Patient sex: M
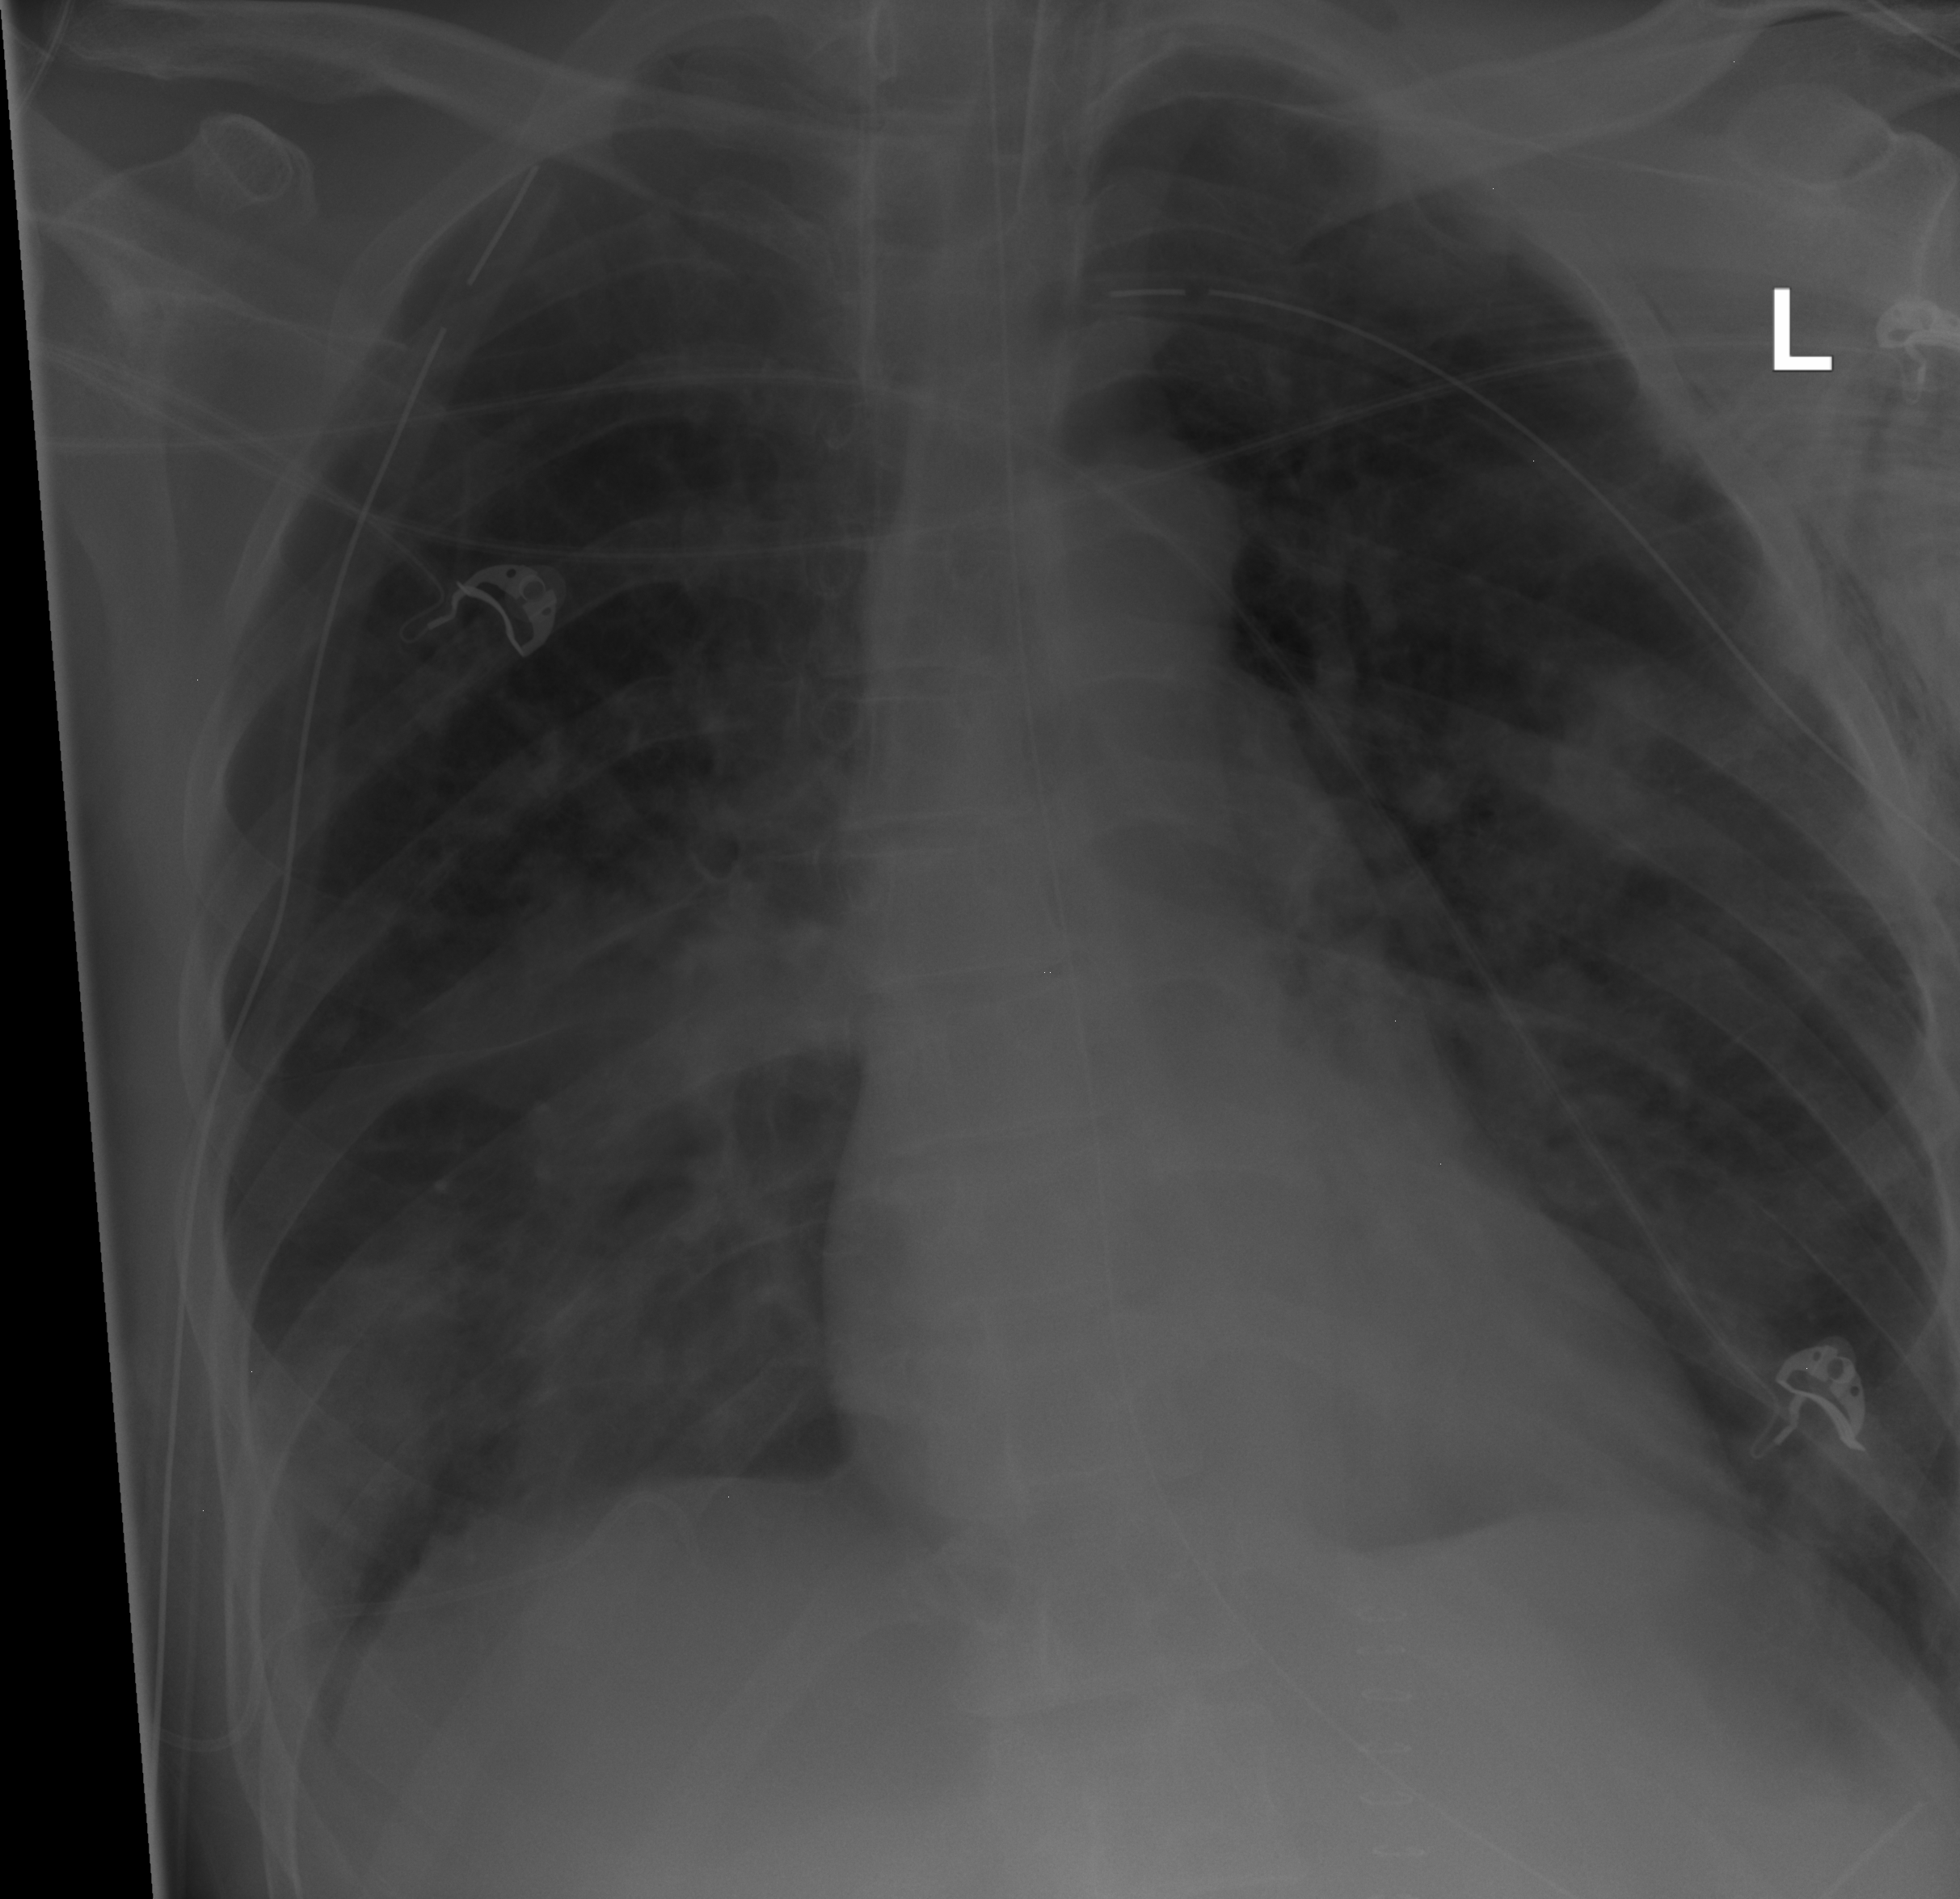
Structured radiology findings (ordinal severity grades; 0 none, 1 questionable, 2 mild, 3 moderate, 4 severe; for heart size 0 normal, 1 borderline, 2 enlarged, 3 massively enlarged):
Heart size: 0
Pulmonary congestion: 1
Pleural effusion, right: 1
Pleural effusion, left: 2
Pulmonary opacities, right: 0
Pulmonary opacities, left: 2
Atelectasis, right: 3
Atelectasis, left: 2